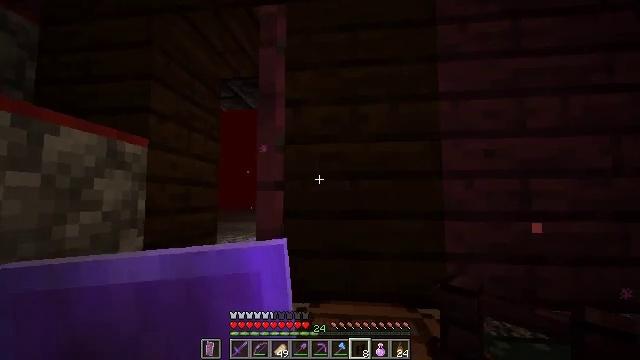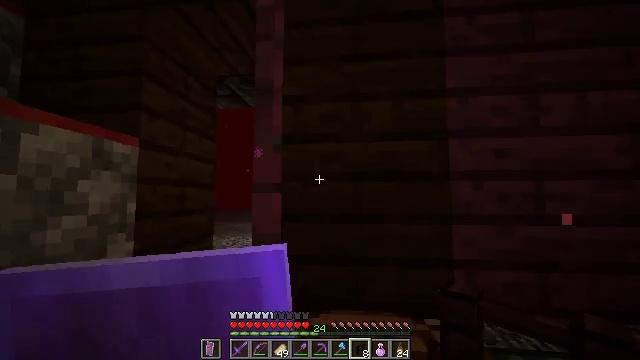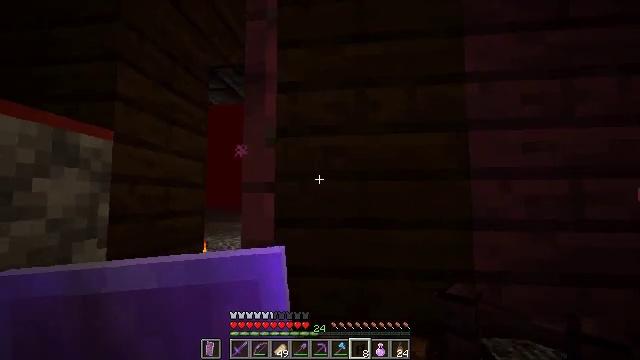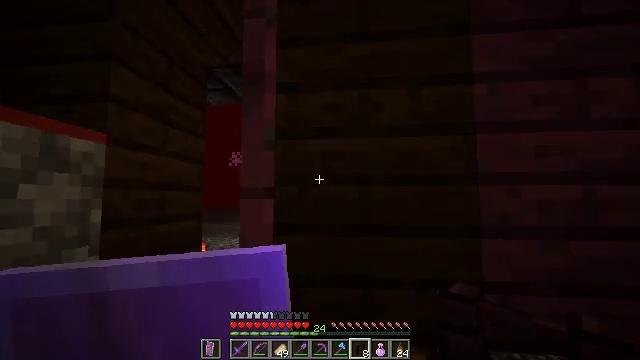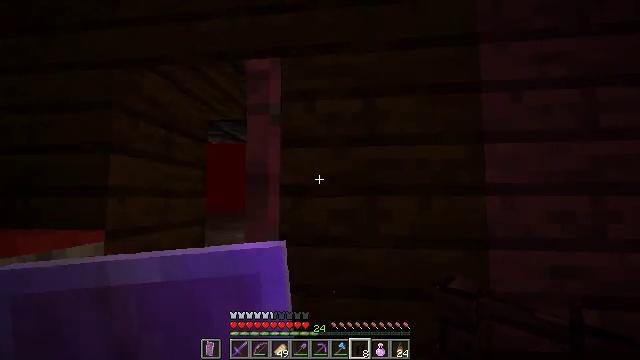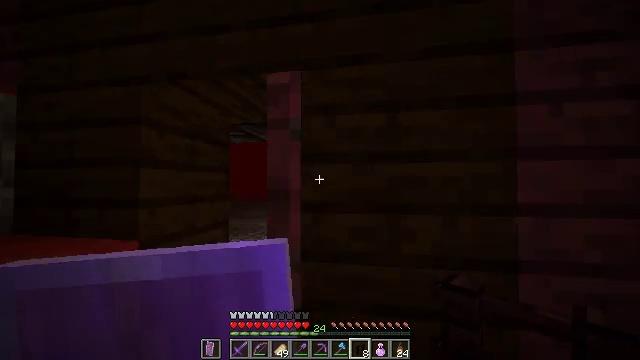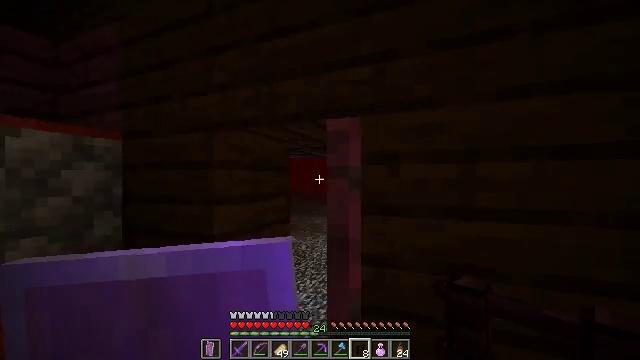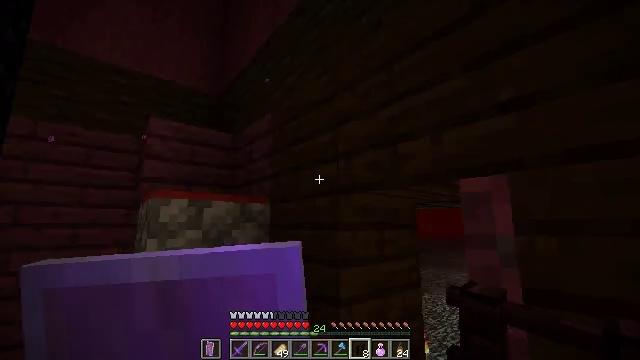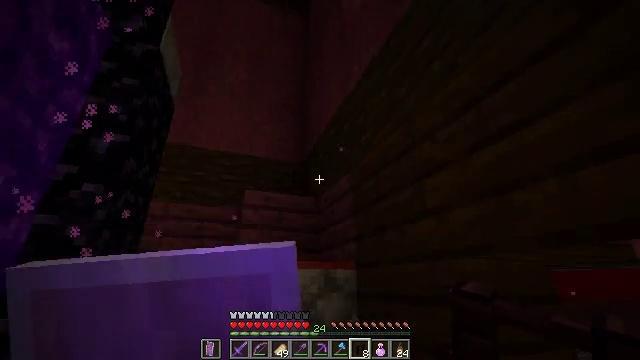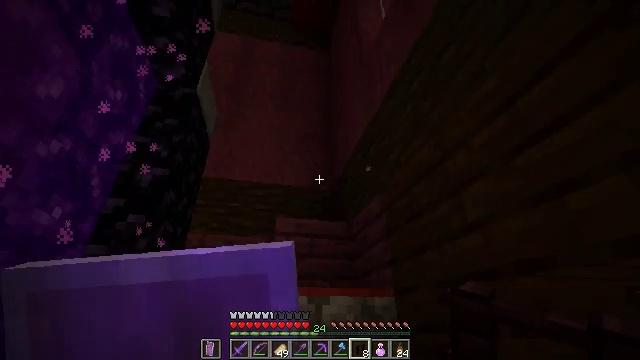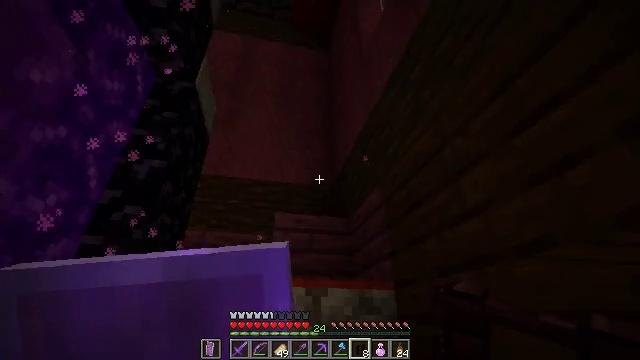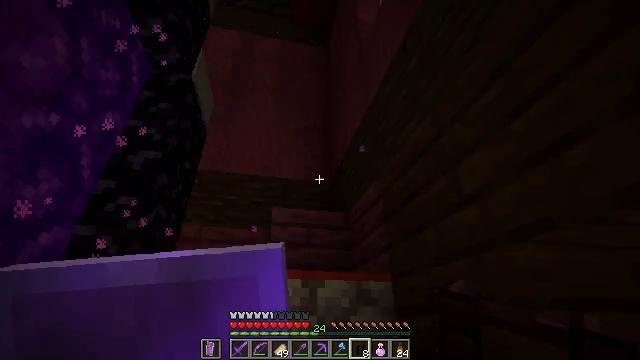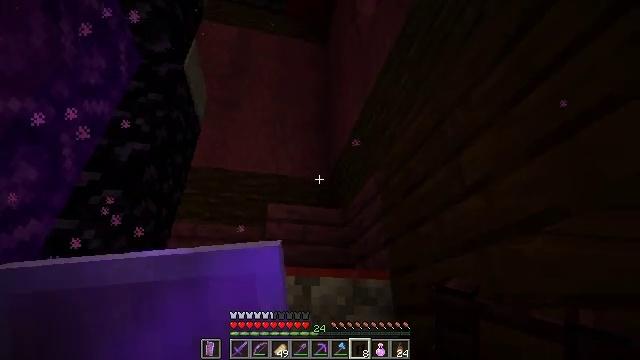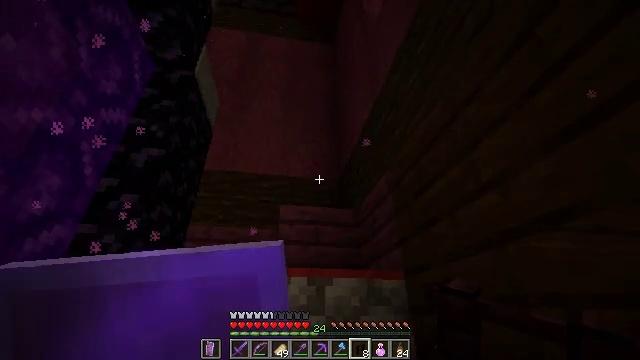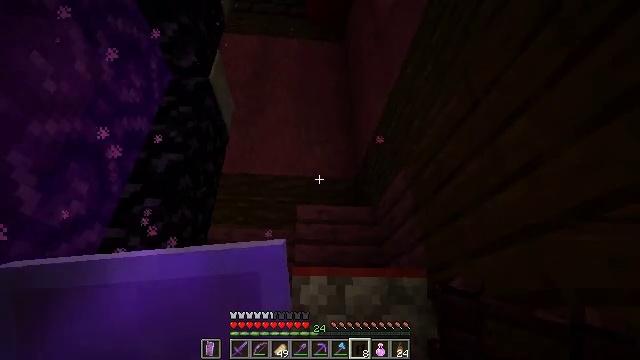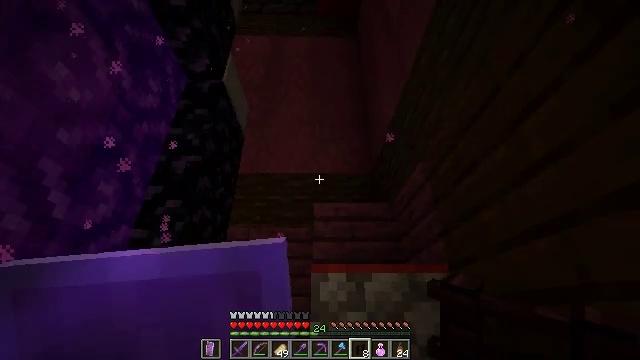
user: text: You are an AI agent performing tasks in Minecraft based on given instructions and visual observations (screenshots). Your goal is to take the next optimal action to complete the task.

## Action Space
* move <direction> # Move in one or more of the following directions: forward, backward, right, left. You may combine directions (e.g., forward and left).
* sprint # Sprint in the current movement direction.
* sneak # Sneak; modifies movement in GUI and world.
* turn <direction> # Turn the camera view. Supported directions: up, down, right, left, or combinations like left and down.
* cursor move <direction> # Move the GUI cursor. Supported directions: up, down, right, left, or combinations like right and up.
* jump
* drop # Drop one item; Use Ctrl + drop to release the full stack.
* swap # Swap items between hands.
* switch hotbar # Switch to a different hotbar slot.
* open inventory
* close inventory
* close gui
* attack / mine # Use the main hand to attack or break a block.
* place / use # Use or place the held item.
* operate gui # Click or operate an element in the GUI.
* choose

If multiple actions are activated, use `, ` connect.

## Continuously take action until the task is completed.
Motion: motion action
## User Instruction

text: Mine the crimson planks.
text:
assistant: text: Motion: move forward
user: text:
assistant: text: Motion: move forward
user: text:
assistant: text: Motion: move forward, jump
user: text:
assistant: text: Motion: move forward, jump
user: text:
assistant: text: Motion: move forward, turn left and down, jump
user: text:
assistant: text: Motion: move forward, turn left and down, jump
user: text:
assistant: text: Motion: move forward, turn left and up, jump
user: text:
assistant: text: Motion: move forward, turn left and up, jump
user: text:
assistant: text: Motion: move forward, turn left and up
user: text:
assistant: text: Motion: move forward
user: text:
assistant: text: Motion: no_op
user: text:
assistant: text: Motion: no_op
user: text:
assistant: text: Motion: turn left
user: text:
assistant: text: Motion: turn left
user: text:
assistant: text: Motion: turn left
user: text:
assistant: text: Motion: turn left
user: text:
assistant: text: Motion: no_op
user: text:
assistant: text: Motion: move forward
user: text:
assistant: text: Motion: move forward
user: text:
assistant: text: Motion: move forward
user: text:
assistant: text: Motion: move forward, jump
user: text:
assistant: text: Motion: move forward, jump
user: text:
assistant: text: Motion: move forward, jump
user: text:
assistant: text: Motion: move forward and move right, jump
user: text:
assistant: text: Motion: move forward and move right, jump
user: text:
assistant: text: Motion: move forward and move right, turn right and down, jump
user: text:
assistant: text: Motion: move forward and move right, turn right and down, jump
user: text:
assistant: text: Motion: move forward and move right, turn right and down, jump
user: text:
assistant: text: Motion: move forward and move right, turn down
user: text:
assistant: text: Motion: move forward, turn left and down